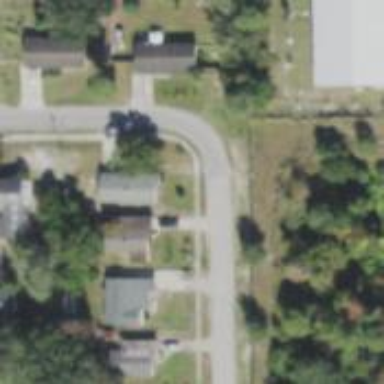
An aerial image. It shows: Residential road with asphalt surface and sidewalk on the left.